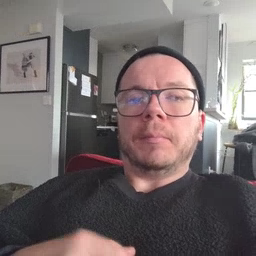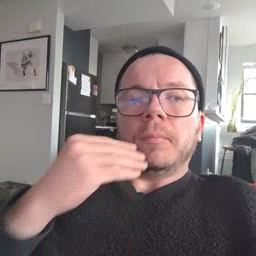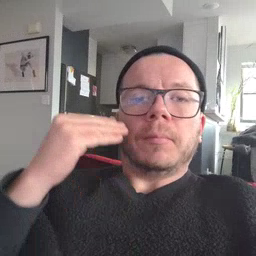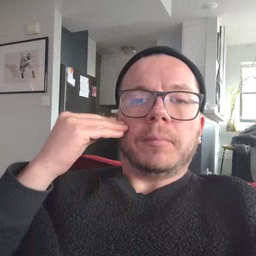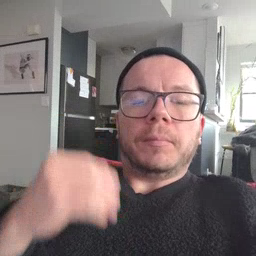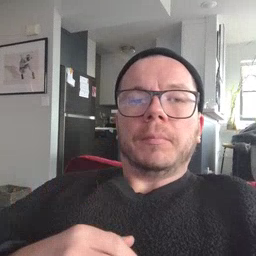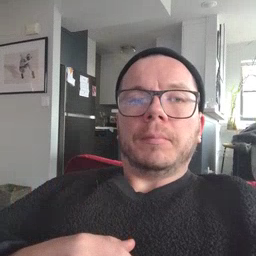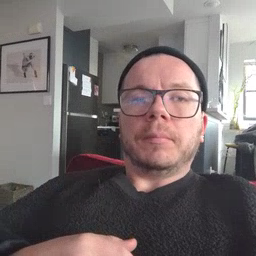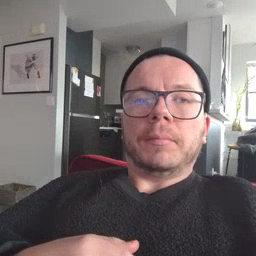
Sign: home